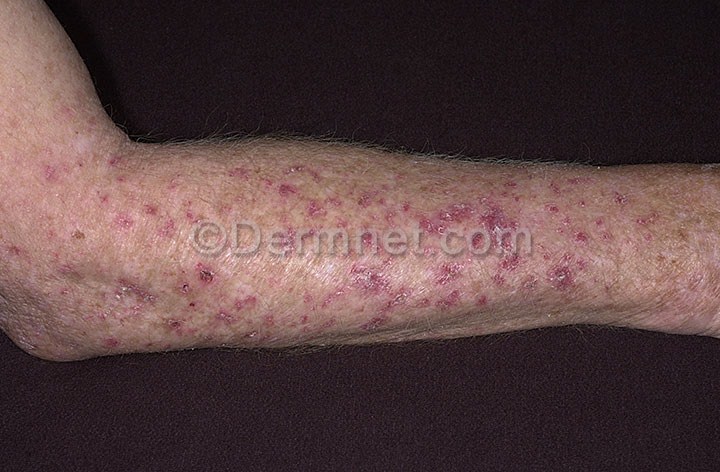
Disease: Actinic Keratosis Basal Cell Carcinoma and other Malignant Lesions